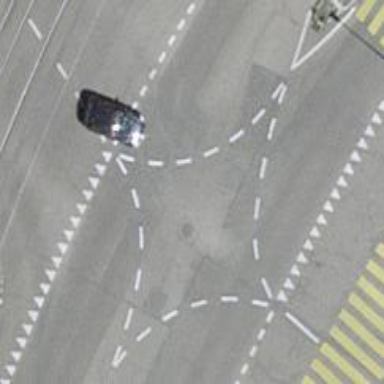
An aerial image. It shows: Road with traffic signals at the crossing.